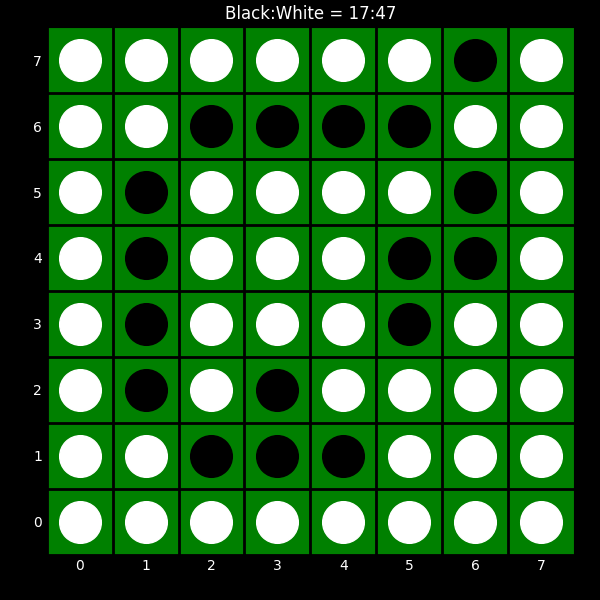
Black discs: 17
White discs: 47